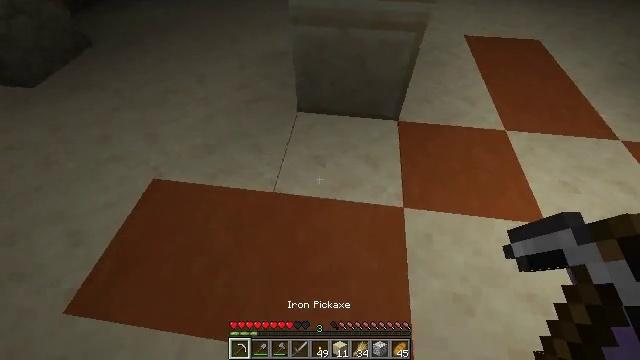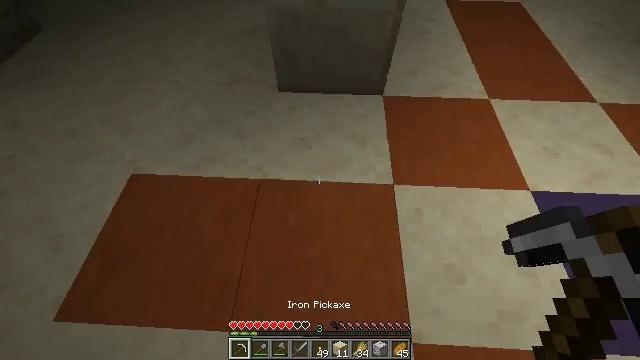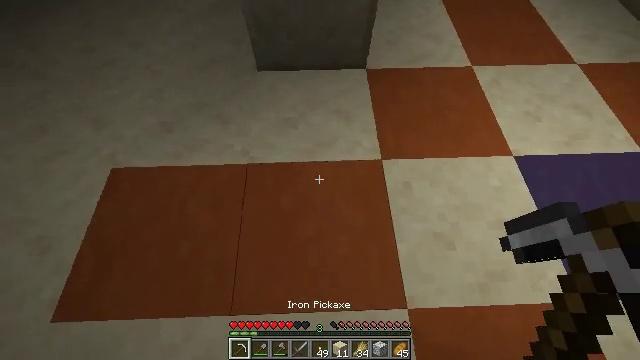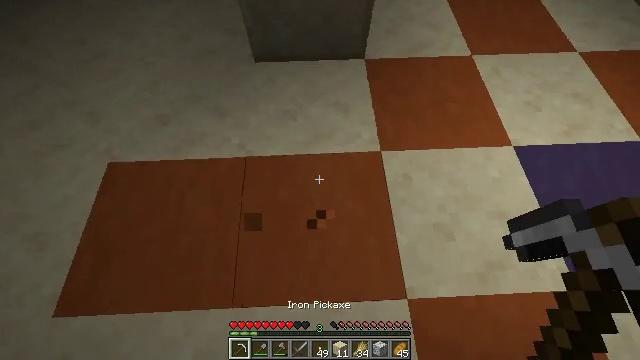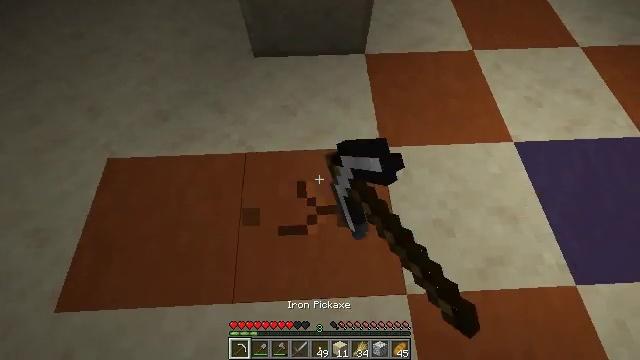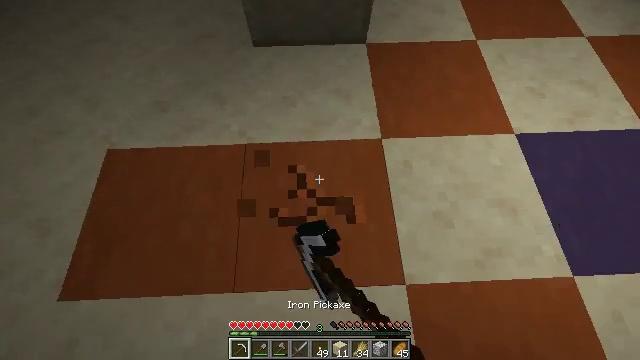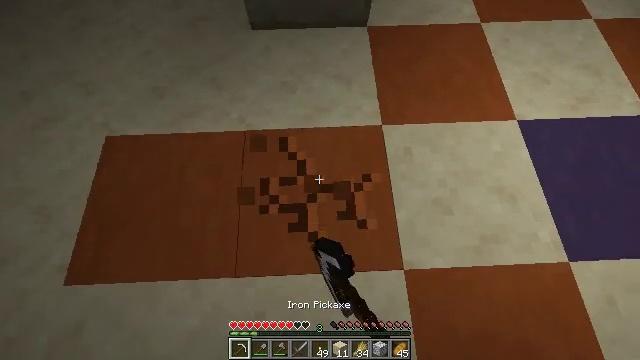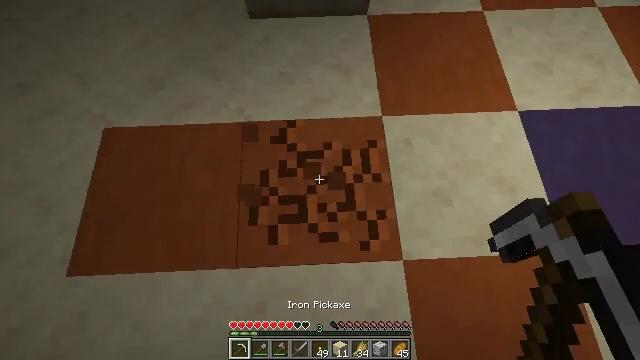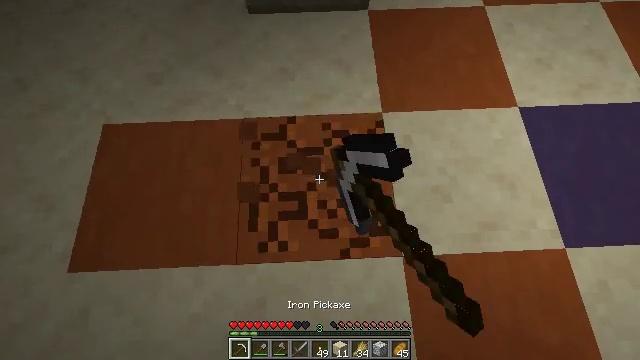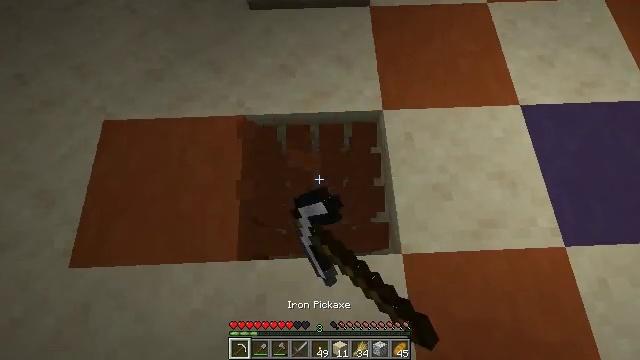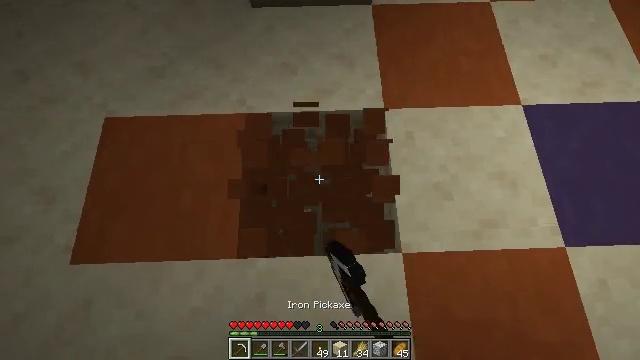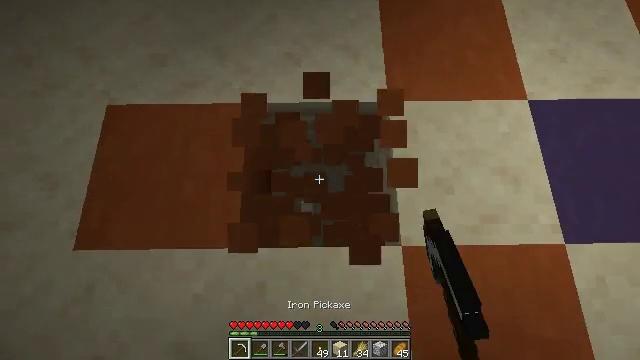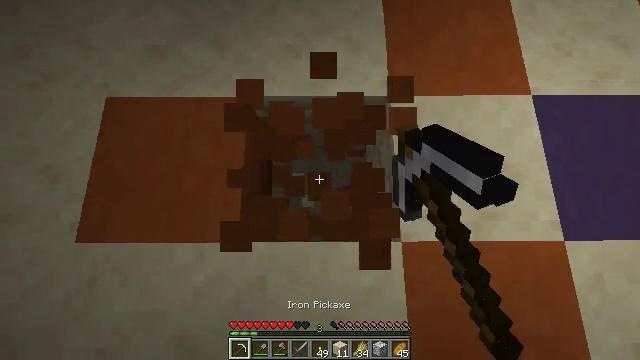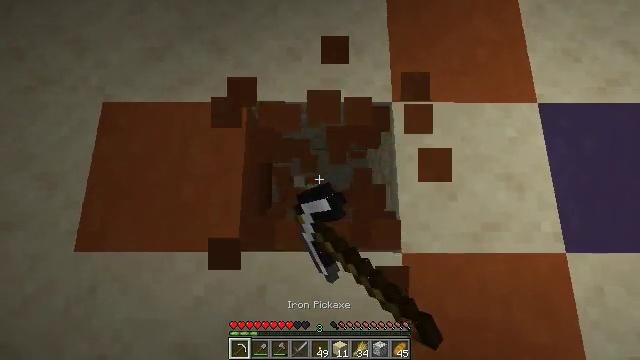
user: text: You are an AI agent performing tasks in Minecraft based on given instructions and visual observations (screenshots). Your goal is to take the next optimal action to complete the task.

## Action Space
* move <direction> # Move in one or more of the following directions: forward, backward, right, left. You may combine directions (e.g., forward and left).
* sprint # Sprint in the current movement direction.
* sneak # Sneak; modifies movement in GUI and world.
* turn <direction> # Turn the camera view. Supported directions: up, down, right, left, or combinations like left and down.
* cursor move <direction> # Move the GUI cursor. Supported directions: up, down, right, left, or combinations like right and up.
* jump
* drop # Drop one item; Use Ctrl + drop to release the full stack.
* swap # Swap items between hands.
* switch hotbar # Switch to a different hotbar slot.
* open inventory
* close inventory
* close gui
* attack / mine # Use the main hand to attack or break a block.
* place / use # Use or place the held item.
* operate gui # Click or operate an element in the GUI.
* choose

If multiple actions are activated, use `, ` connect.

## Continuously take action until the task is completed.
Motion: motion action
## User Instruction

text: Collect orange terracotta for building.
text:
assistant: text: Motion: turn right and down
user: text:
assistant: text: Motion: turn right and down
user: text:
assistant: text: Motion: turn down, attack / mine
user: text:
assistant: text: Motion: attack / mine
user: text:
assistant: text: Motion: turn down, attack / mine
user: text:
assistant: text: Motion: turn down, attack / mine
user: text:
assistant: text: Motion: turn down, attack / mine
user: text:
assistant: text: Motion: attack / mine
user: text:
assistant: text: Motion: attack / mine
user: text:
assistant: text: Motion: attack / mine
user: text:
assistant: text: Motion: turn left and down, attack / mine
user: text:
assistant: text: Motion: move forward, turn down, attack / mine
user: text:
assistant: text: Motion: move forward, turn down, attack / mine
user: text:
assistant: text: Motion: attack / mine